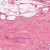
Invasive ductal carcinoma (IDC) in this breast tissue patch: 0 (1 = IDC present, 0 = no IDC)